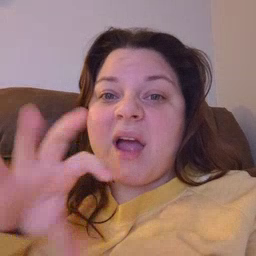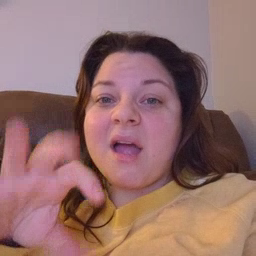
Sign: hot